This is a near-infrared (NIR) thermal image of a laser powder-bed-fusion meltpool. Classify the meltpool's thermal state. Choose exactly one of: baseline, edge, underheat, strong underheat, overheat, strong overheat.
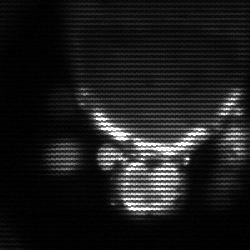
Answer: edge